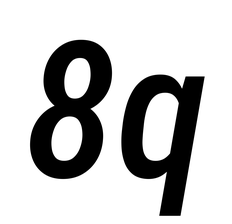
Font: Roboto-Italic_Condensed_Medium_Italic